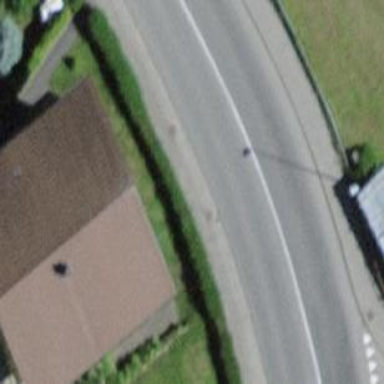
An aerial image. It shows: Garage.